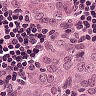
Metastatic tissue present: yes